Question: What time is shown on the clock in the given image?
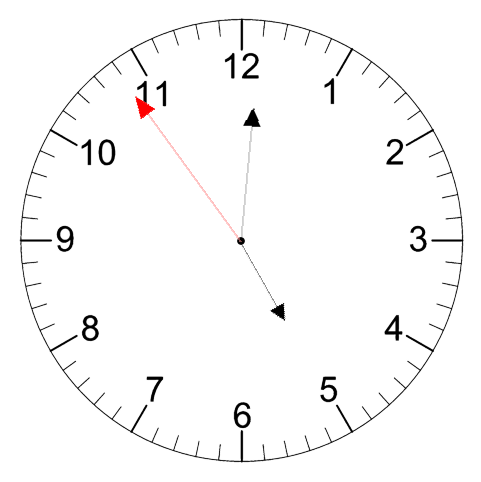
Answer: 05:00:54